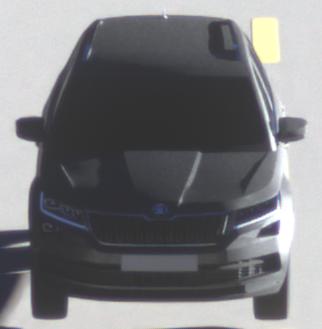
Make: Skoda
Model: Kodiaq 1.4 TSI
Detailed model: Kodiaq
Model produced from: 2017/03
Model produced until: 2018/05
Doors: 5
Color: gray
Road condition: dry road
Daytime: sunrise or sunset
Contrast: high contrast